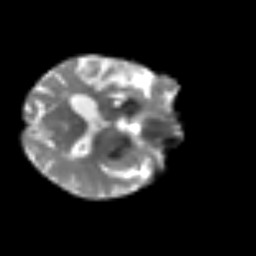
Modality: T2w
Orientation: axial
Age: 75
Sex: female
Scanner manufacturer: siemens
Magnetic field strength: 3 T
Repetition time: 3.2 s
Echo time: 0.081 s